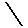
Label: car